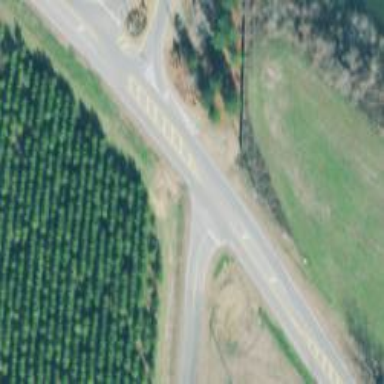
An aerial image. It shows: Stop road.